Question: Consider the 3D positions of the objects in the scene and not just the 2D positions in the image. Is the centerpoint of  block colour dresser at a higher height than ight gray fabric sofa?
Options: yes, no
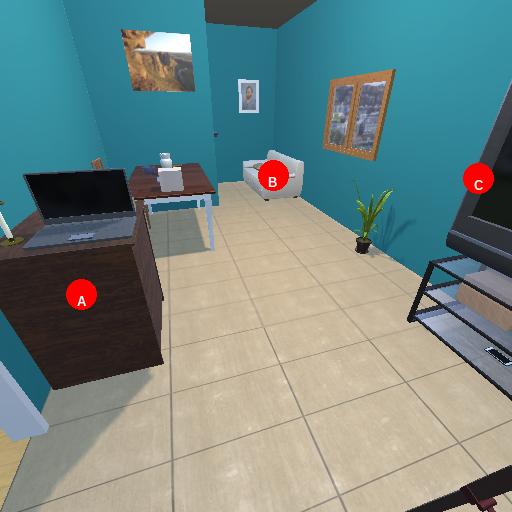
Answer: yes